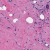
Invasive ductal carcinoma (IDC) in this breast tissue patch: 0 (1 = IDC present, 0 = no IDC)